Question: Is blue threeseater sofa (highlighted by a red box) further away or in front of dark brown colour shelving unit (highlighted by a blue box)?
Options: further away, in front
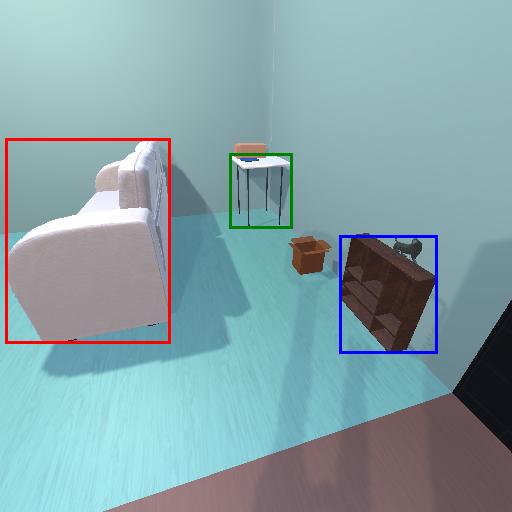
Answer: further away